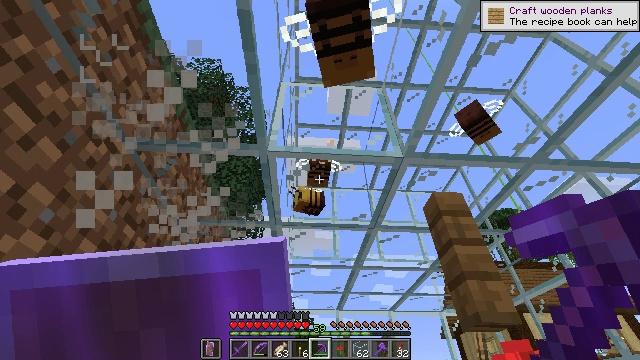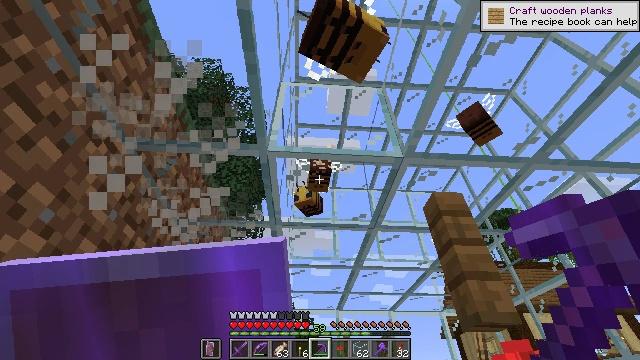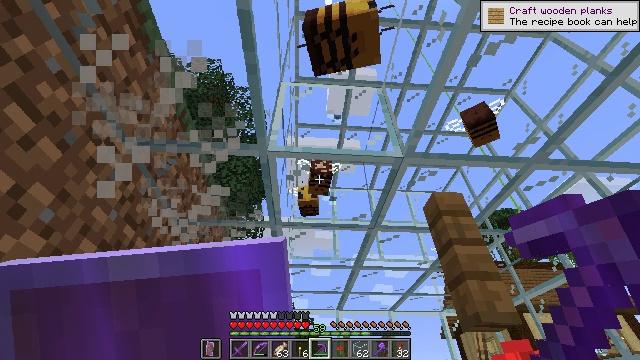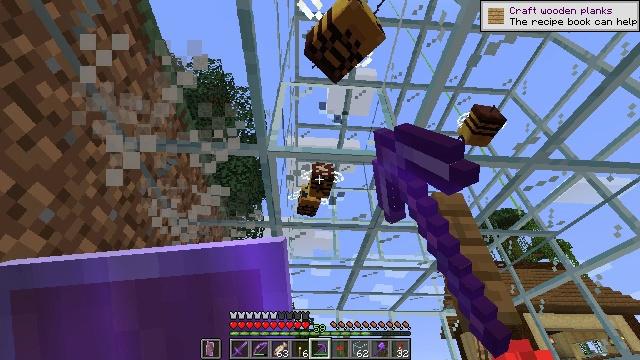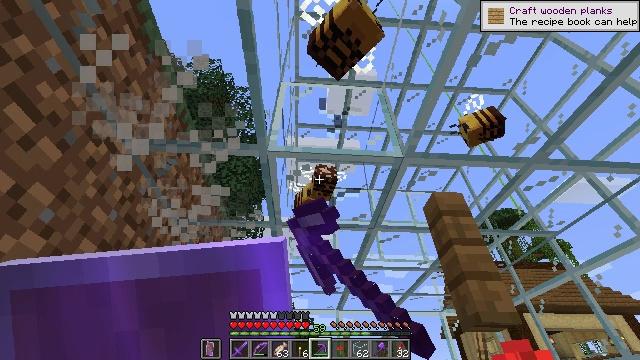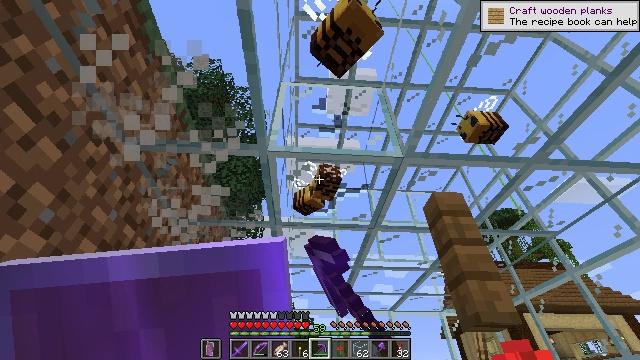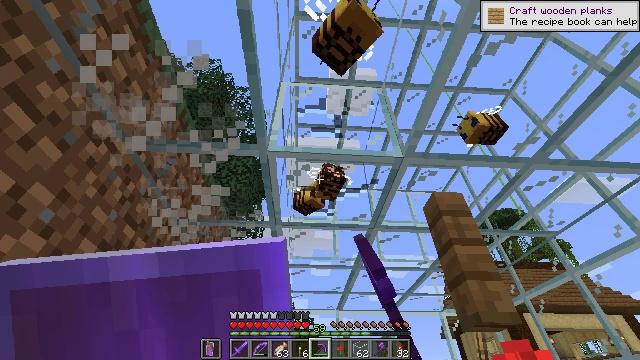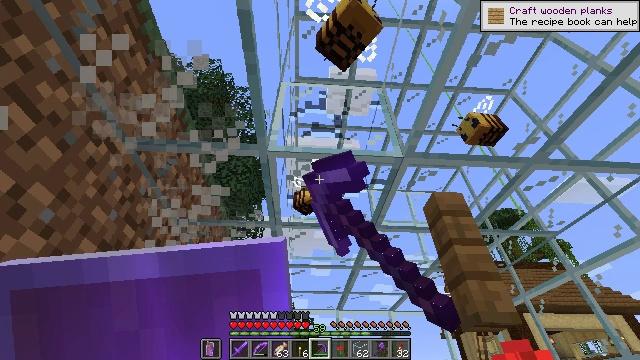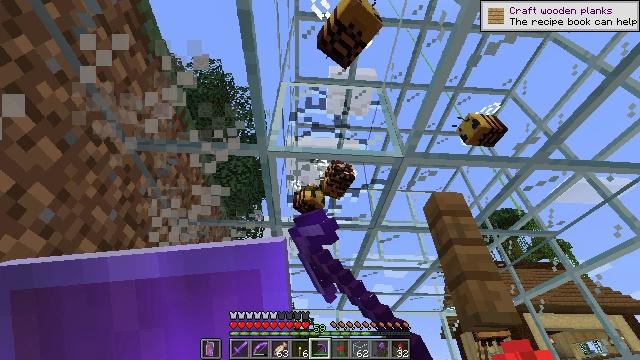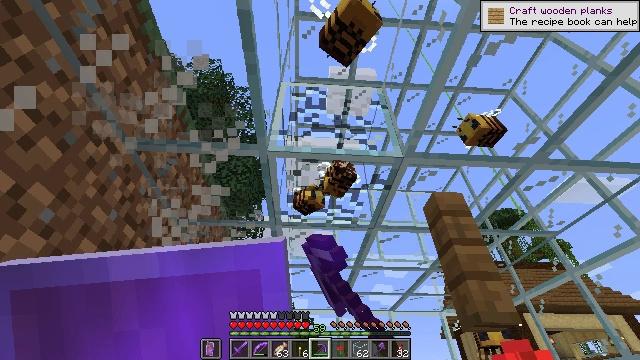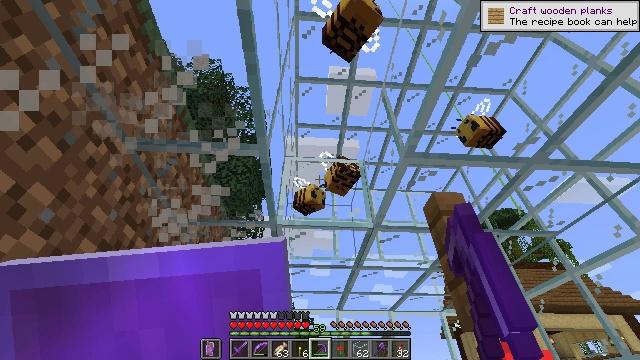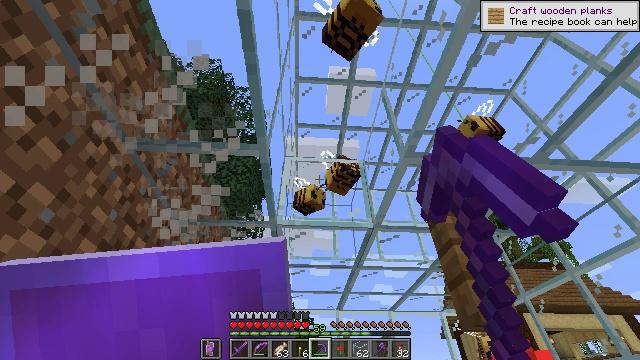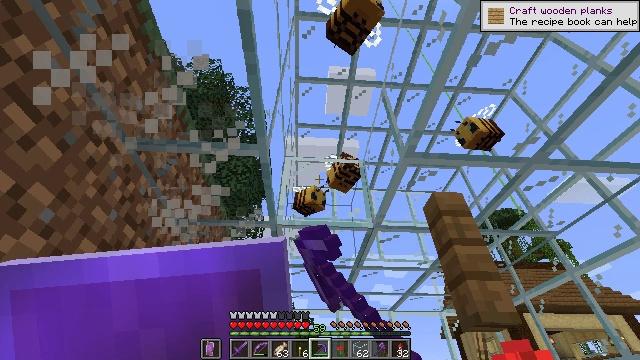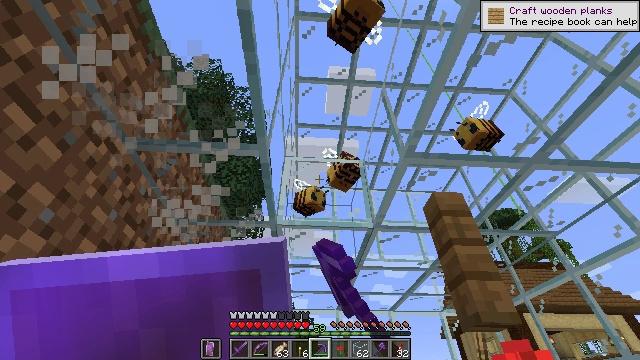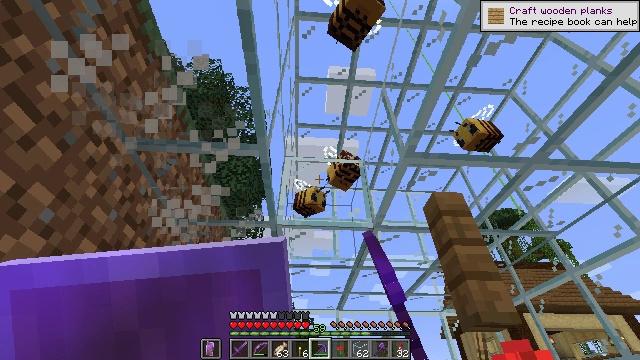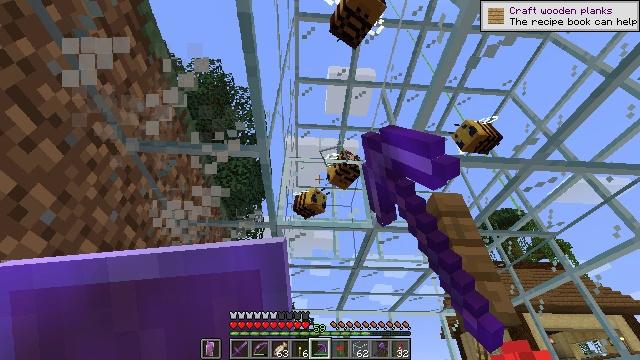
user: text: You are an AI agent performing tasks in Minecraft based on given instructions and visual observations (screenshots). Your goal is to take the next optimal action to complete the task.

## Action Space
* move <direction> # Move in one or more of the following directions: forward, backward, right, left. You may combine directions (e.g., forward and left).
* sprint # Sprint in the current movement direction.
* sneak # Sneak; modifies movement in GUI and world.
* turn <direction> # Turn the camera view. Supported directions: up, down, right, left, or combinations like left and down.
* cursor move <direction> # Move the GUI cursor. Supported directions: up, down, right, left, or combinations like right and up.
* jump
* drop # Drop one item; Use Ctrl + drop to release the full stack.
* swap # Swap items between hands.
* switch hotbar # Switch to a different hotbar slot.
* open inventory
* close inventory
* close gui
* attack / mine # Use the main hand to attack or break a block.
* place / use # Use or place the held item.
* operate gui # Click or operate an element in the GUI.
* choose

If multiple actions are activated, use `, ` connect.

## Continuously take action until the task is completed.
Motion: motion action
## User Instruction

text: Remove the glass to use the space.
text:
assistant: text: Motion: no_op
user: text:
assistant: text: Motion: attack / mine
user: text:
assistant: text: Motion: attack / mine
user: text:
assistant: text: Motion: attack / mine
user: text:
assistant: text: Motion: attack / mine
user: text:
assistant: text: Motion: attack / mine
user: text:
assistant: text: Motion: attack / mine
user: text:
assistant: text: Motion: attack / mine
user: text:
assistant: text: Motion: attack / mine
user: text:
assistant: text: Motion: attack / mine
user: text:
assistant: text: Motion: attack / mine
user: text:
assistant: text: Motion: attack / mine
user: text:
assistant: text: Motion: attack / mine
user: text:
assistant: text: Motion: attack / mine
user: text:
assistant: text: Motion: attack / mine
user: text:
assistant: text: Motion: attack / mine
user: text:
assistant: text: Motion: no_op
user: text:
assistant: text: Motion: no_op
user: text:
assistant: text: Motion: no_op
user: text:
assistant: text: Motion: no_op
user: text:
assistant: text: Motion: no_op
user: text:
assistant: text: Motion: no_op
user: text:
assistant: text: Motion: move forward
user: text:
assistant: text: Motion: move forward
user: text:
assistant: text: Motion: move forward
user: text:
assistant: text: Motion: move forward
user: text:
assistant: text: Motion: move forward
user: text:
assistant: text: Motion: move forward
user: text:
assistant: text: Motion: move forward, turn down
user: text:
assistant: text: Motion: turn down